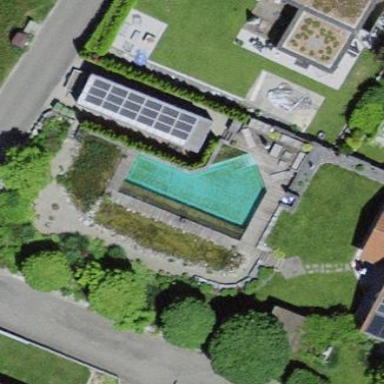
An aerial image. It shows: Swimming pool located in leisure land.